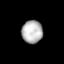
Tissue: lung
Cell type: Myeloid cells
Senescence score: 0.5748
Nuclear area (px): 467
Mean DAPI intensity: 181.381